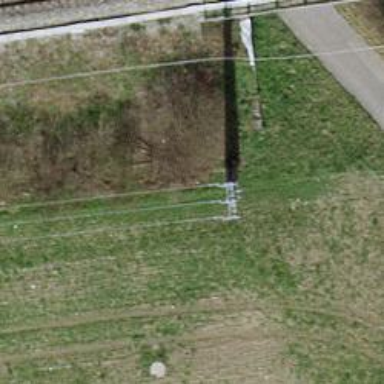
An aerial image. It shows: Minor power line with 3 cables.